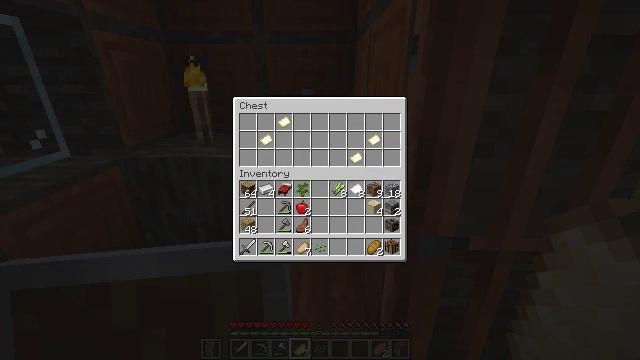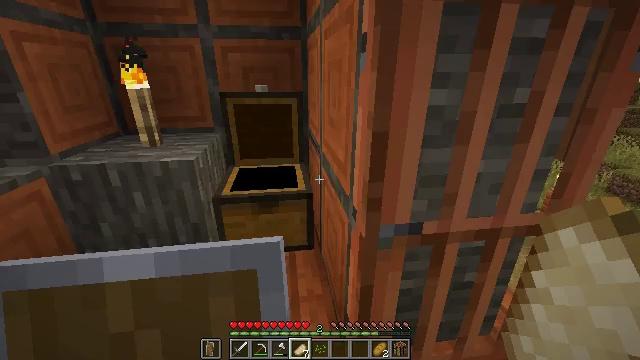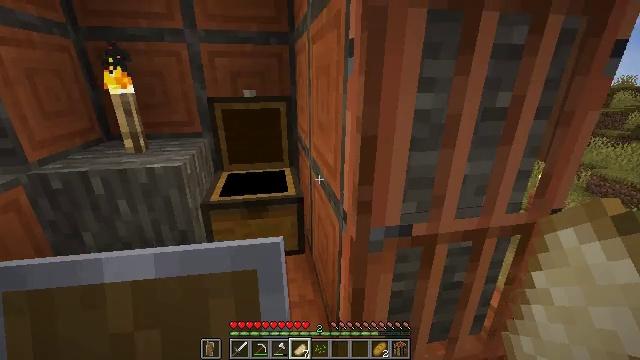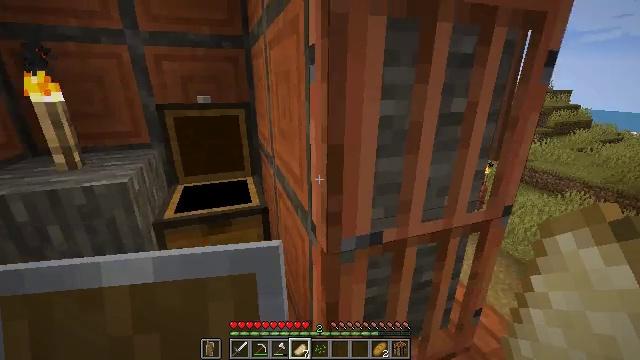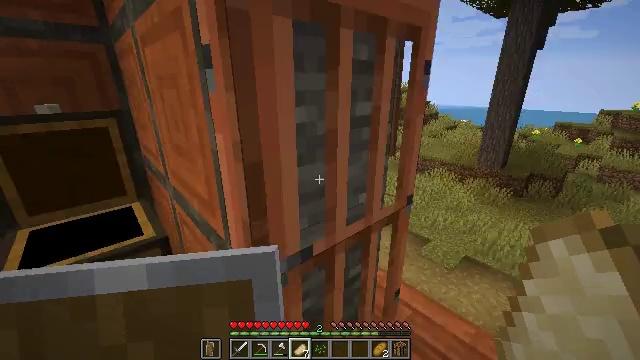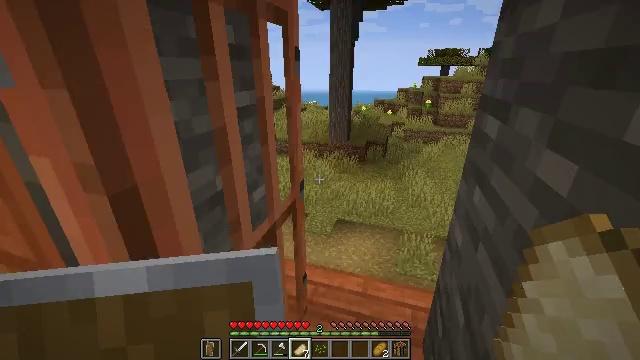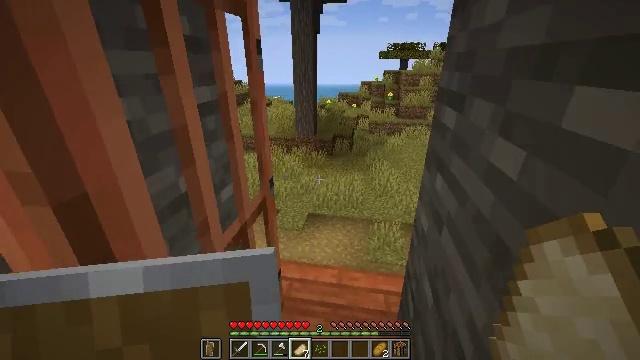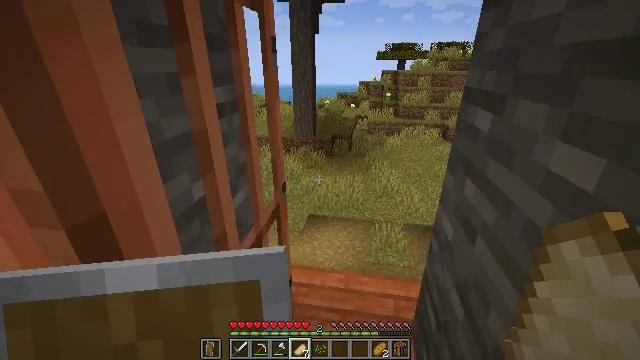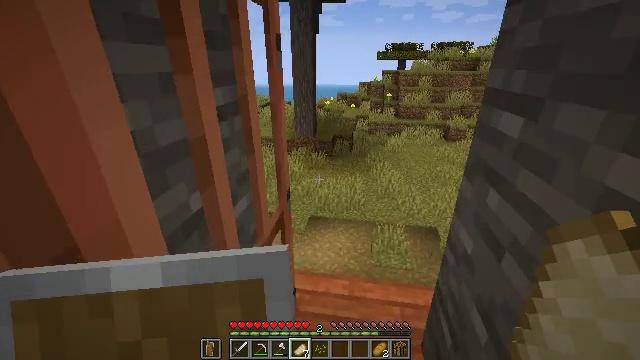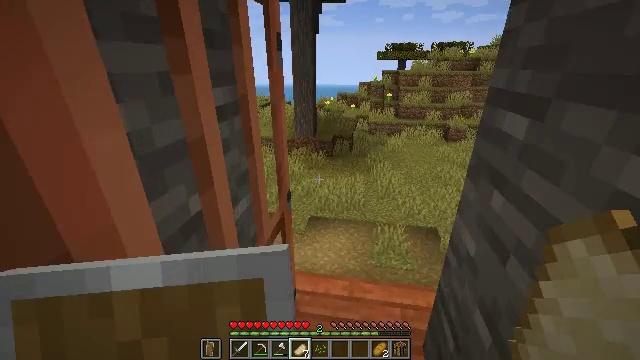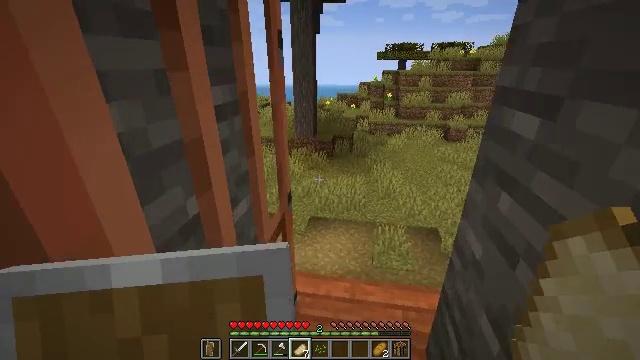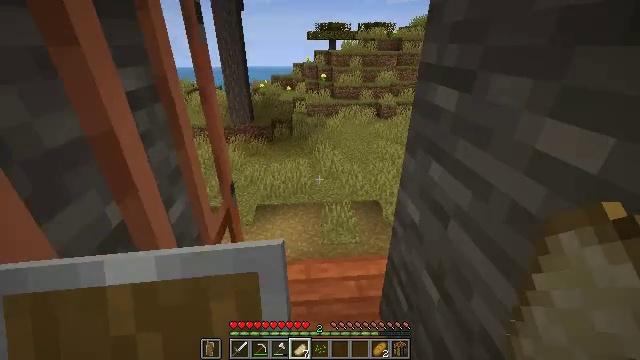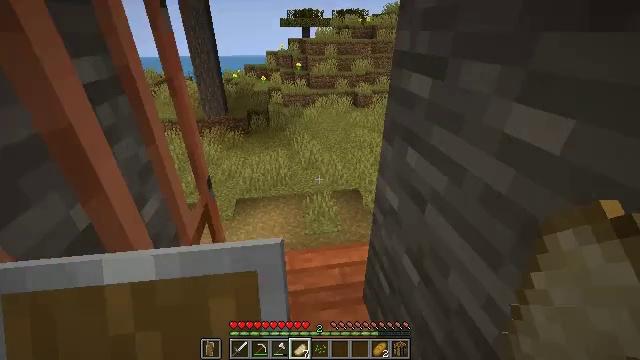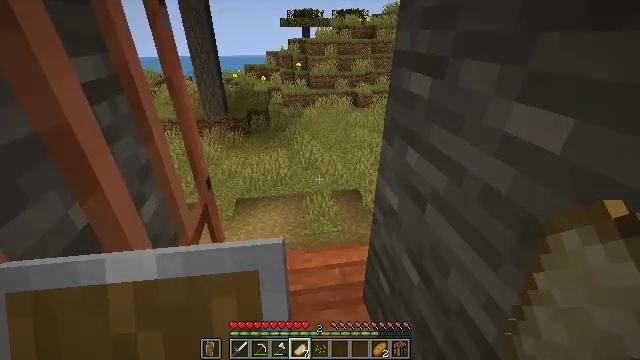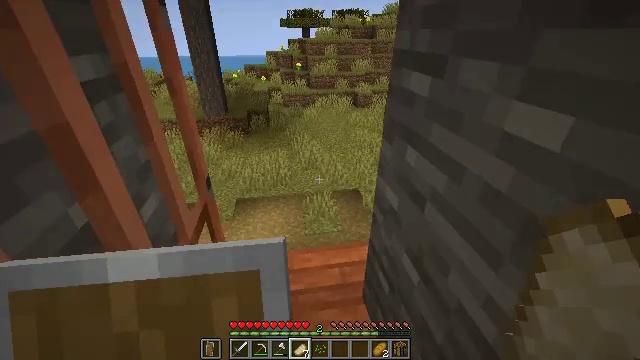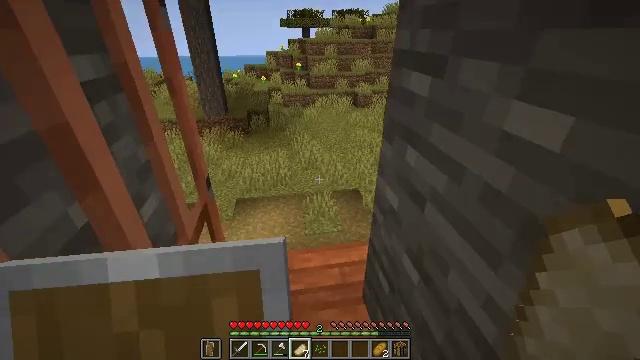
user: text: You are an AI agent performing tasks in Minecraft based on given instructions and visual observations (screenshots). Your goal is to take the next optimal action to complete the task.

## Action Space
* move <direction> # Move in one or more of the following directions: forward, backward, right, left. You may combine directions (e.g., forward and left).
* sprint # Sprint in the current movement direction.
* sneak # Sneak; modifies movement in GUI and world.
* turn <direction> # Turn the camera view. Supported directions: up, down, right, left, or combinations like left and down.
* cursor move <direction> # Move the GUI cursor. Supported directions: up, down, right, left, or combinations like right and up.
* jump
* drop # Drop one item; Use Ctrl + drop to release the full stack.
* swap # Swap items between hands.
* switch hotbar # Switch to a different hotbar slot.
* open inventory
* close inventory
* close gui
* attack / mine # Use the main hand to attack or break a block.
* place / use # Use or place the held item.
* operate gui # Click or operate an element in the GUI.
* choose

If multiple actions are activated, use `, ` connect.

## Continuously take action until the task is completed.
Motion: motion action
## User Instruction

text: Break the bookshelf for books.
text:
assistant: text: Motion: cursor move right
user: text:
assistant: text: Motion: turn right, close gui
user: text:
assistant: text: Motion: move forward, turn right, open inventory
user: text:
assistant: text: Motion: move forward, turn right, open inventory
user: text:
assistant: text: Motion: move forward, turn right and down
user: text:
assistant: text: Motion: move forward, turn right and down
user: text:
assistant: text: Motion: move forward
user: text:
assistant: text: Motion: no_op
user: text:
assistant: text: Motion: no_op
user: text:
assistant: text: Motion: no_op
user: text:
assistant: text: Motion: turn right and down
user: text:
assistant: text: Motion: turn right and down
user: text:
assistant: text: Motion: no_op
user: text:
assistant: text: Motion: no_op
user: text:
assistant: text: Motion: no_op
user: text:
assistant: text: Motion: move forward
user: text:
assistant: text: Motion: move forward
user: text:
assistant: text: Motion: move forward, turn left and up
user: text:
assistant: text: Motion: move forward
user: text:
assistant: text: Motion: move forward
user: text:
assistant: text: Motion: move forward
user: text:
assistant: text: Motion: move forward
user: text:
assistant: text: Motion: turn left and down
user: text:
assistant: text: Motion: turn left and down
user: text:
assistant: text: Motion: turn left and down
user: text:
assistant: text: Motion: no_op
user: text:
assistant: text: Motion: no_op
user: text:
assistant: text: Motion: no_op
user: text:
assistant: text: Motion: no_op
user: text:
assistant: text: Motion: no_op